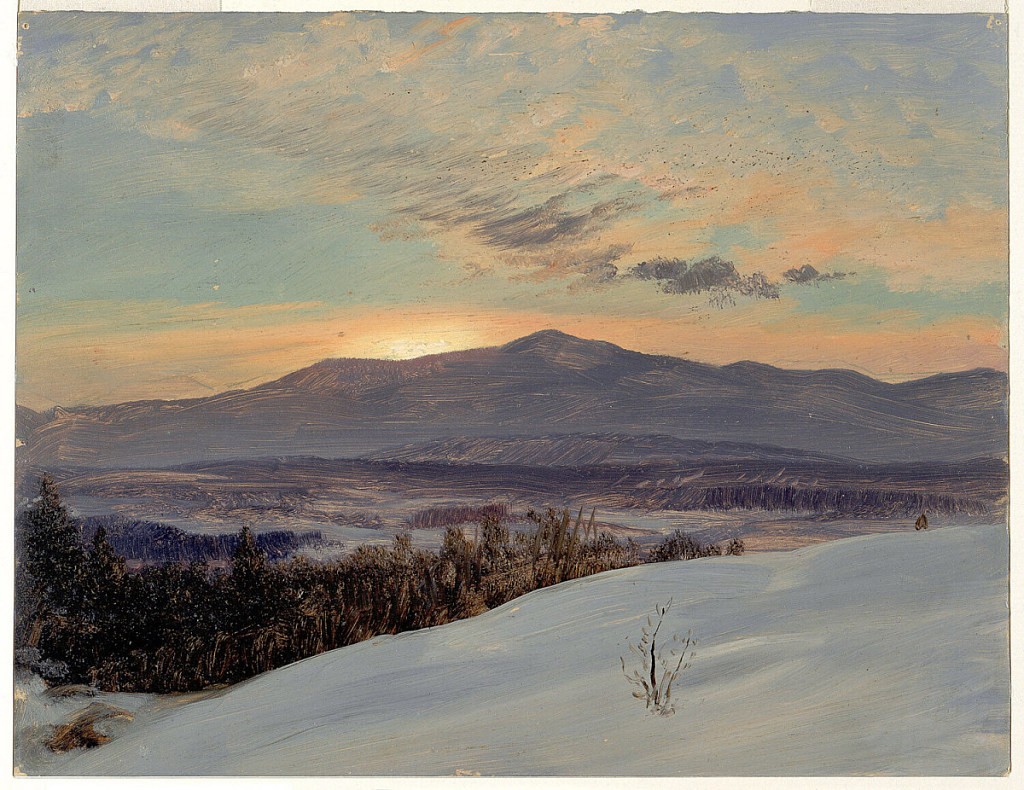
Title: Winter Sunset Across the Hudson Valley, Hudson, New York
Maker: Frederic Edwin Church, American, 1826–1900
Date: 1870–80
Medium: Brush and oil, graphite on paperboard
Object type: Drawing
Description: Landscape sketch showing view of a winter sunset over the Catskills, as seen from Church's farm on Long Hill. Foreground hillside covered in snow and descends from right to left. Barren trees in foreground at left. Silhouette of Catskill Escarpment visible in distance, painted in dark purple. The setting sun peeks over the ridgeline as it illuminates the clouds in an orange tint. Sky above a hue of blue-green.